Interaction volume radius: 5 \u00c5
Interaction volume height: 15 \u00c5
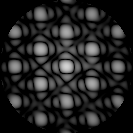
Disorder parameter: 0.06041